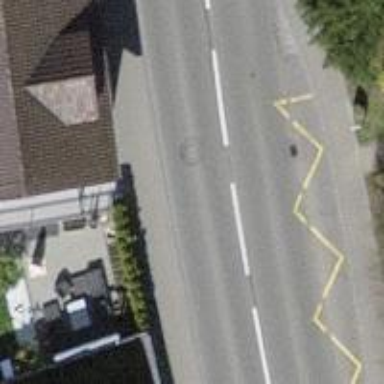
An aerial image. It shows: Bus stop with designated public transport stop position.